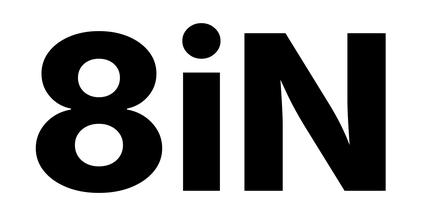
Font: Inter_ExtraBold